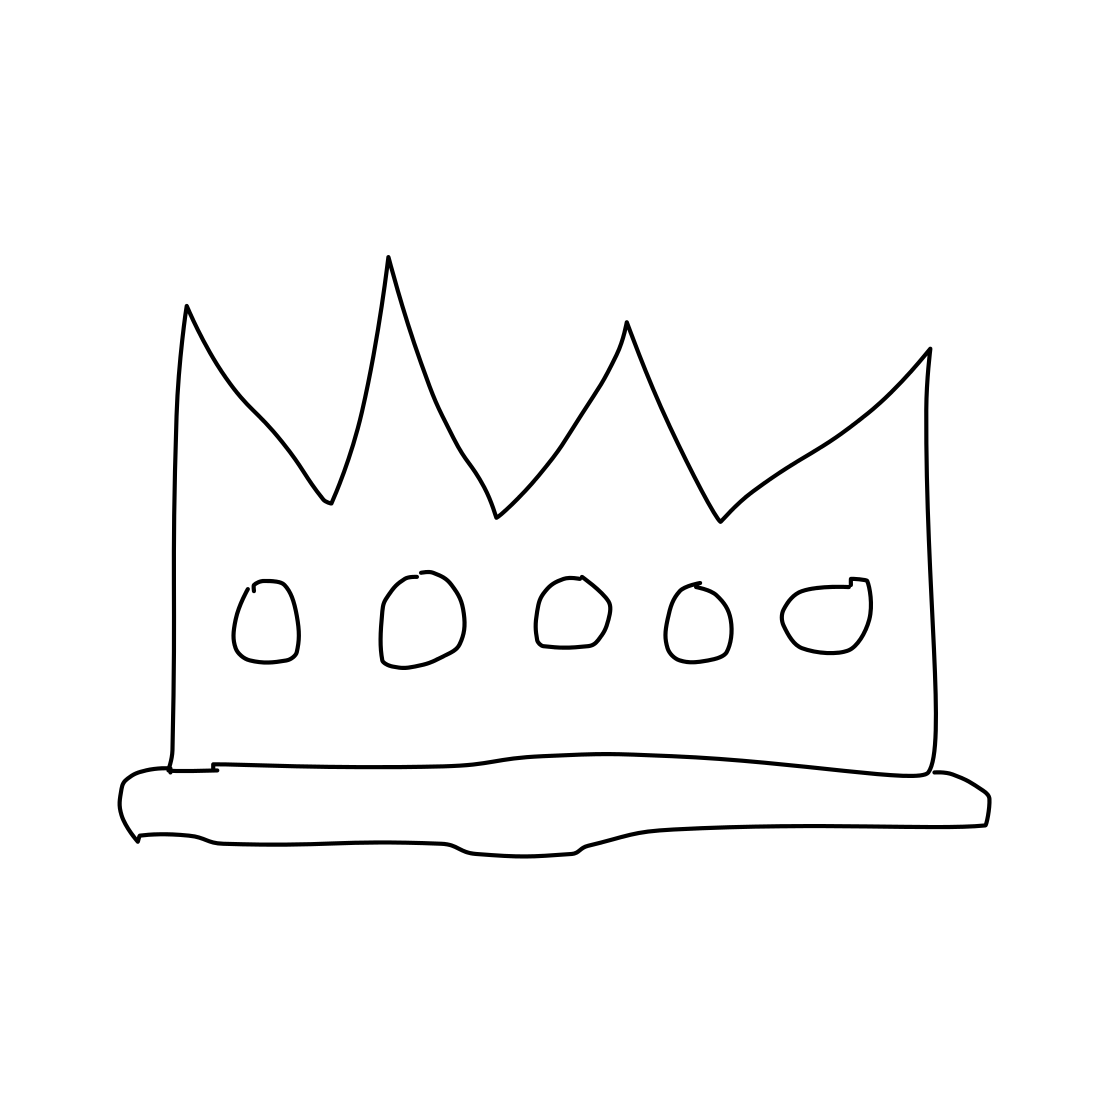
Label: crown